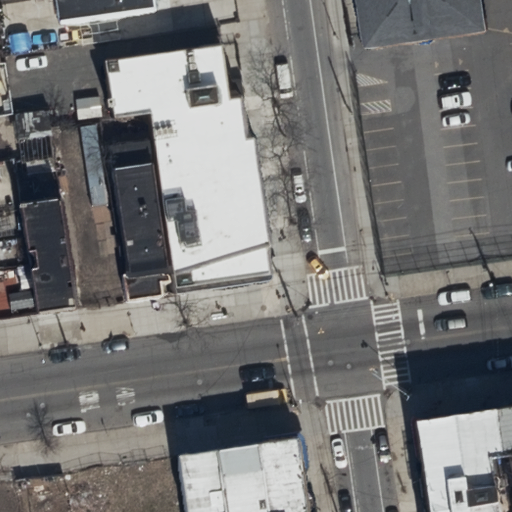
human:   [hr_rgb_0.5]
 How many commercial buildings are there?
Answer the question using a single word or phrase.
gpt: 0

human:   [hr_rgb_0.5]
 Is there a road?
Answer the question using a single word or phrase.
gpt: yes

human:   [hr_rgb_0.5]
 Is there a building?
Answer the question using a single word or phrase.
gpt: yes

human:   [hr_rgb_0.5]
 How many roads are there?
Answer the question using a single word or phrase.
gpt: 2

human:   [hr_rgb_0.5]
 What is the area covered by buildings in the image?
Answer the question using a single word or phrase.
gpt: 2582m2

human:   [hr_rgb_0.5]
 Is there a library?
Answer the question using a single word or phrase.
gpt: yes

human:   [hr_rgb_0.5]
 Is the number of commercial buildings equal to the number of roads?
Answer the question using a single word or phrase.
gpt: no

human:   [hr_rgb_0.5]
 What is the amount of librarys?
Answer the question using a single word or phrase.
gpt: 1

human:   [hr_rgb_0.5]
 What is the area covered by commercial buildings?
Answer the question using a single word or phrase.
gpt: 0m2

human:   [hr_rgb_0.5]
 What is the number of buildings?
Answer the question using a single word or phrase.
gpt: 13

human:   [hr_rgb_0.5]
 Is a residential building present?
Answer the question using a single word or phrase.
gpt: yes

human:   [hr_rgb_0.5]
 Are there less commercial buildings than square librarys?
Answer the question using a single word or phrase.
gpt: no

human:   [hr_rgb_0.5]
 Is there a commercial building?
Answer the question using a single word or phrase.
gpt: no

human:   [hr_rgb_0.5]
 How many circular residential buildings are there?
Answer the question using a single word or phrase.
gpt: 0

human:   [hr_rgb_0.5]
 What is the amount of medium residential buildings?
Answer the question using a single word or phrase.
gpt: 6

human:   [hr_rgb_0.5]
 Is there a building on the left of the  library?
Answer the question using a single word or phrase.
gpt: yes

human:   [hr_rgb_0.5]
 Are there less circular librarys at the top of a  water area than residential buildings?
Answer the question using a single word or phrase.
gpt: yes

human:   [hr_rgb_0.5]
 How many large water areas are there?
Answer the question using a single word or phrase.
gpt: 0

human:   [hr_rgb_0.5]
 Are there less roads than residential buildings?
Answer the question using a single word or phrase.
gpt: yes

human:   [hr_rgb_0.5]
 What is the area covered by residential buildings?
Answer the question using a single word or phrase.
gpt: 2296m2

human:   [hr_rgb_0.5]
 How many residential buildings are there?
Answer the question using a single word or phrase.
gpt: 12

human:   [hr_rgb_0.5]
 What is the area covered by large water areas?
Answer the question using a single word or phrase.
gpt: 0m2

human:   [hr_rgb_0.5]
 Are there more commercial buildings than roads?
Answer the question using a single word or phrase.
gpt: no

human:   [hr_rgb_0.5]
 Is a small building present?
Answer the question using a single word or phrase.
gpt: yes

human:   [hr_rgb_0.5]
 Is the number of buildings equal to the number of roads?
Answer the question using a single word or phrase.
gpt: no

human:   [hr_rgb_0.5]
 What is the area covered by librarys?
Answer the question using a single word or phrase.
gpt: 975m2

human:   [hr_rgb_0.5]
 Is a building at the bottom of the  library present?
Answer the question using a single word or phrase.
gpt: yes

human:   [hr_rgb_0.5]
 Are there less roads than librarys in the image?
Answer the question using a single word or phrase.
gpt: no

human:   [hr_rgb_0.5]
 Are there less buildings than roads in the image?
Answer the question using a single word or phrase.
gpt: no

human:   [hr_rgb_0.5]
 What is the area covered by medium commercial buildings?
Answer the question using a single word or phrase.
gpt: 0m2

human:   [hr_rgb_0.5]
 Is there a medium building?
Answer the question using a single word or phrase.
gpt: yes

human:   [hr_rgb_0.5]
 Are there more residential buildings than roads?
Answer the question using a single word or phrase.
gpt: yes

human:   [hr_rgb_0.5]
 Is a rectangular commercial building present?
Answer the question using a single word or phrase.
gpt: no

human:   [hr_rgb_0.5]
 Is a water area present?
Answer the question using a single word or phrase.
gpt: no

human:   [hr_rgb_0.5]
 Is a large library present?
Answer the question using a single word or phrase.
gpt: yes

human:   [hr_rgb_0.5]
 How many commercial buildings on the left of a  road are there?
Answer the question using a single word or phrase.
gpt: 0

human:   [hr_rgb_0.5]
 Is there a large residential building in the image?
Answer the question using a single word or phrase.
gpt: yes

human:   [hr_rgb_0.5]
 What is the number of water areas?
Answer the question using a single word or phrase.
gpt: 0

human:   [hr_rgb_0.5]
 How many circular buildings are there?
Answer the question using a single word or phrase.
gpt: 0

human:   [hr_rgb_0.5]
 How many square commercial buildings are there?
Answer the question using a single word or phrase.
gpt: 0

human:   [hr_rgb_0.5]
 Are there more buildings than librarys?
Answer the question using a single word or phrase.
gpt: yes

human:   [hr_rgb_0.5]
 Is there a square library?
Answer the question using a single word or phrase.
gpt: no

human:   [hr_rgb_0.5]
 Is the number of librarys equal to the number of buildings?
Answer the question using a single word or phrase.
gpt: no

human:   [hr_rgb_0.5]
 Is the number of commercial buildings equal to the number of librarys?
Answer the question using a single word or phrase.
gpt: no

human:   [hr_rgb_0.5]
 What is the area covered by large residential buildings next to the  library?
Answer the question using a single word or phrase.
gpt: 975m2

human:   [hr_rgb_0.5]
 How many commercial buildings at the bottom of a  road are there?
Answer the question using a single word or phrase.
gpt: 0

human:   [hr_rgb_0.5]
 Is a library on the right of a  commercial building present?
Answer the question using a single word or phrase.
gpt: no

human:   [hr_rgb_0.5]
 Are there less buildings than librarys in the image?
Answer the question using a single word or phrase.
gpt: no

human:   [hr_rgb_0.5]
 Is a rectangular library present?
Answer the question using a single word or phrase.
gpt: no

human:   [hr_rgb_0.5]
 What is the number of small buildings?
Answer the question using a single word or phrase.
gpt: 5

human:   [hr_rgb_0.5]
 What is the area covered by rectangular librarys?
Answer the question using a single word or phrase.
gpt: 0m2

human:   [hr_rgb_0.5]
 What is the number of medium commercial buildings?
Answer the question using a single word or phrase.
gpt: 0

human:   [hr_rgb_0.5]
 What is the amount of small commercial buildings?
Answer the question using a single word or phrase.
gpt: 0

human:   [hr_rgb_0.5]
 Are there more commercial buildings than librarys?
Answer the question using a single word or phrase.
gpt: no

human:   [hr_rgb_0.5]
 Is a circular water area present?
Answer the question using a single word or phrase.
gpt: no

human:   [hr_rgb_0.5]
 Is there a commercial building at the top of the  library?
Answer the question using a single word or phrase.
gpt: no

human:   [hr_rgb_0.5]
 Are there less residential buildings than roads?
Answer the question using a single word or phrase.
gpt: no

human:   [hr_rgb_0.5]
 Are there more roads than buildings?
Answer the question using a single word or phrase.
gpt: no

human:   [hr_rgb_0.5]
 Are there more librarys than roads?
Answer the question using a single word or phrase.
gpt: no

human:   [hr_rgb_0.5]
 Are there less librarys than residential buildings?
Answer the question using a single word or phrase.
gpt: yes

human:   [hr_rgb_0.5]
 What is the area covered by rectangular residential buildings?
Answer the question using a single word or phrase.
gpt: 1036m2

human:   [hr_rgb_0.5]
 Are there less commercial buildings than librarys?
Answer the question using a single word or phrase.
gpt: yes

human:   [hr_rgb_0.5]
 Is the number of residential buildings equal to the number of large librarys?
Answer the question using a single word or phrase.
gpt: no

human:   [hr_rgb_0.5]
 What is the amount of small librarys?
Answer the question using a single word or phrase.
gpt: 0